Question: I have a 'JTabbedPane', in which I insert an extension of 'JPanel', in which I insert a 'JSplit'.
My problem is that the Panel auto-set to the smallest dimension possible, the one that is just enough to draw the inner components, as in the picture.
Instead, I would like to have it as large as possible.
Can you help me with this?
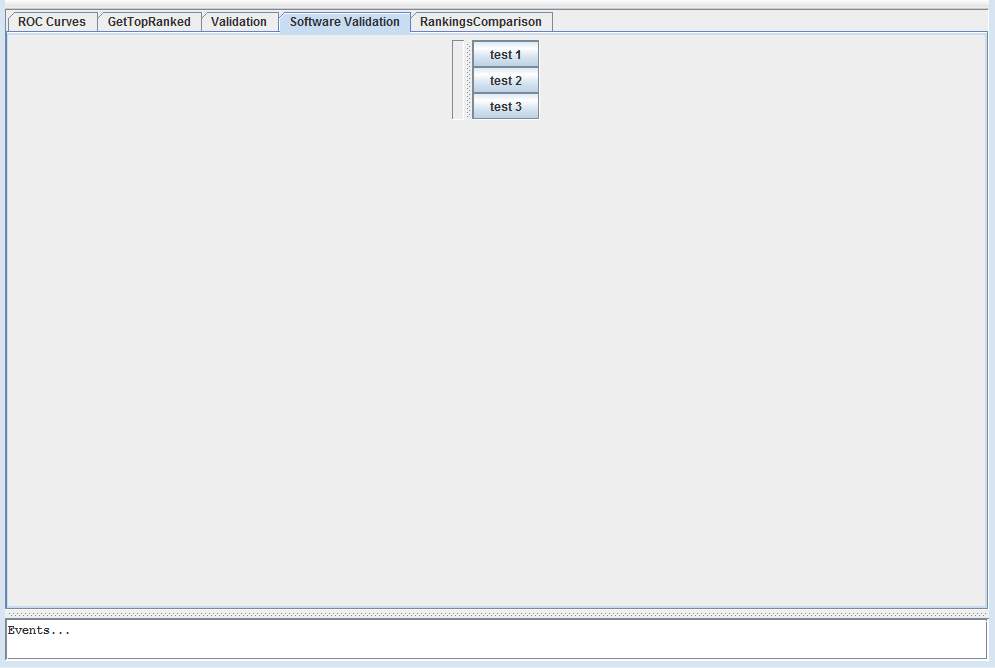
Answer: Make sure that the component that makes up the tab is using a 'BorderLayout', by default 'JPanel' uses a 'FlowLayout'